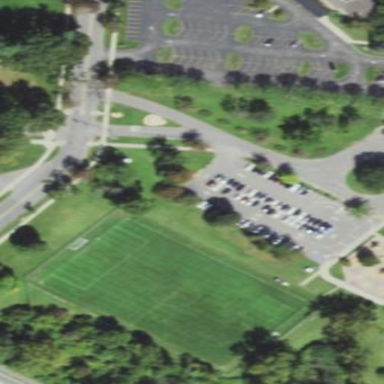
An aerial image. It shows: Soccer pitch for leisureland activities.